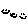
Label: smiley face